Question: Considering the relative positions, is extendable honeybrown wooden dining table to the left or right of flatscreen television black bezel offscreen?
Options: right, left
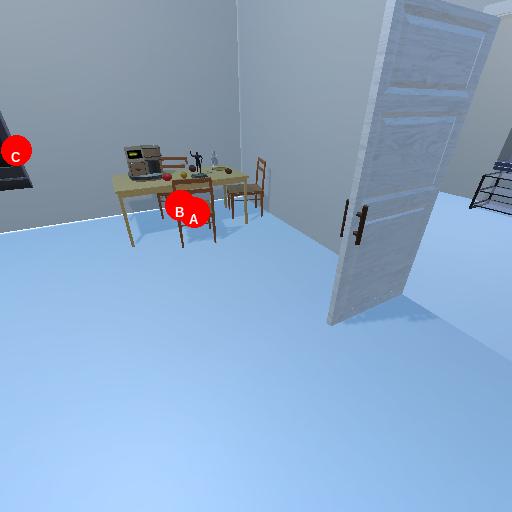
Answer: right